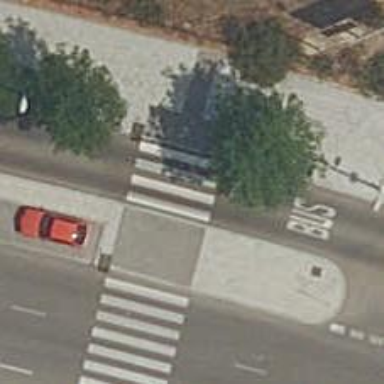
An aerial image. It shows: Uncontrolled crossing on the road.